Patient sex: M
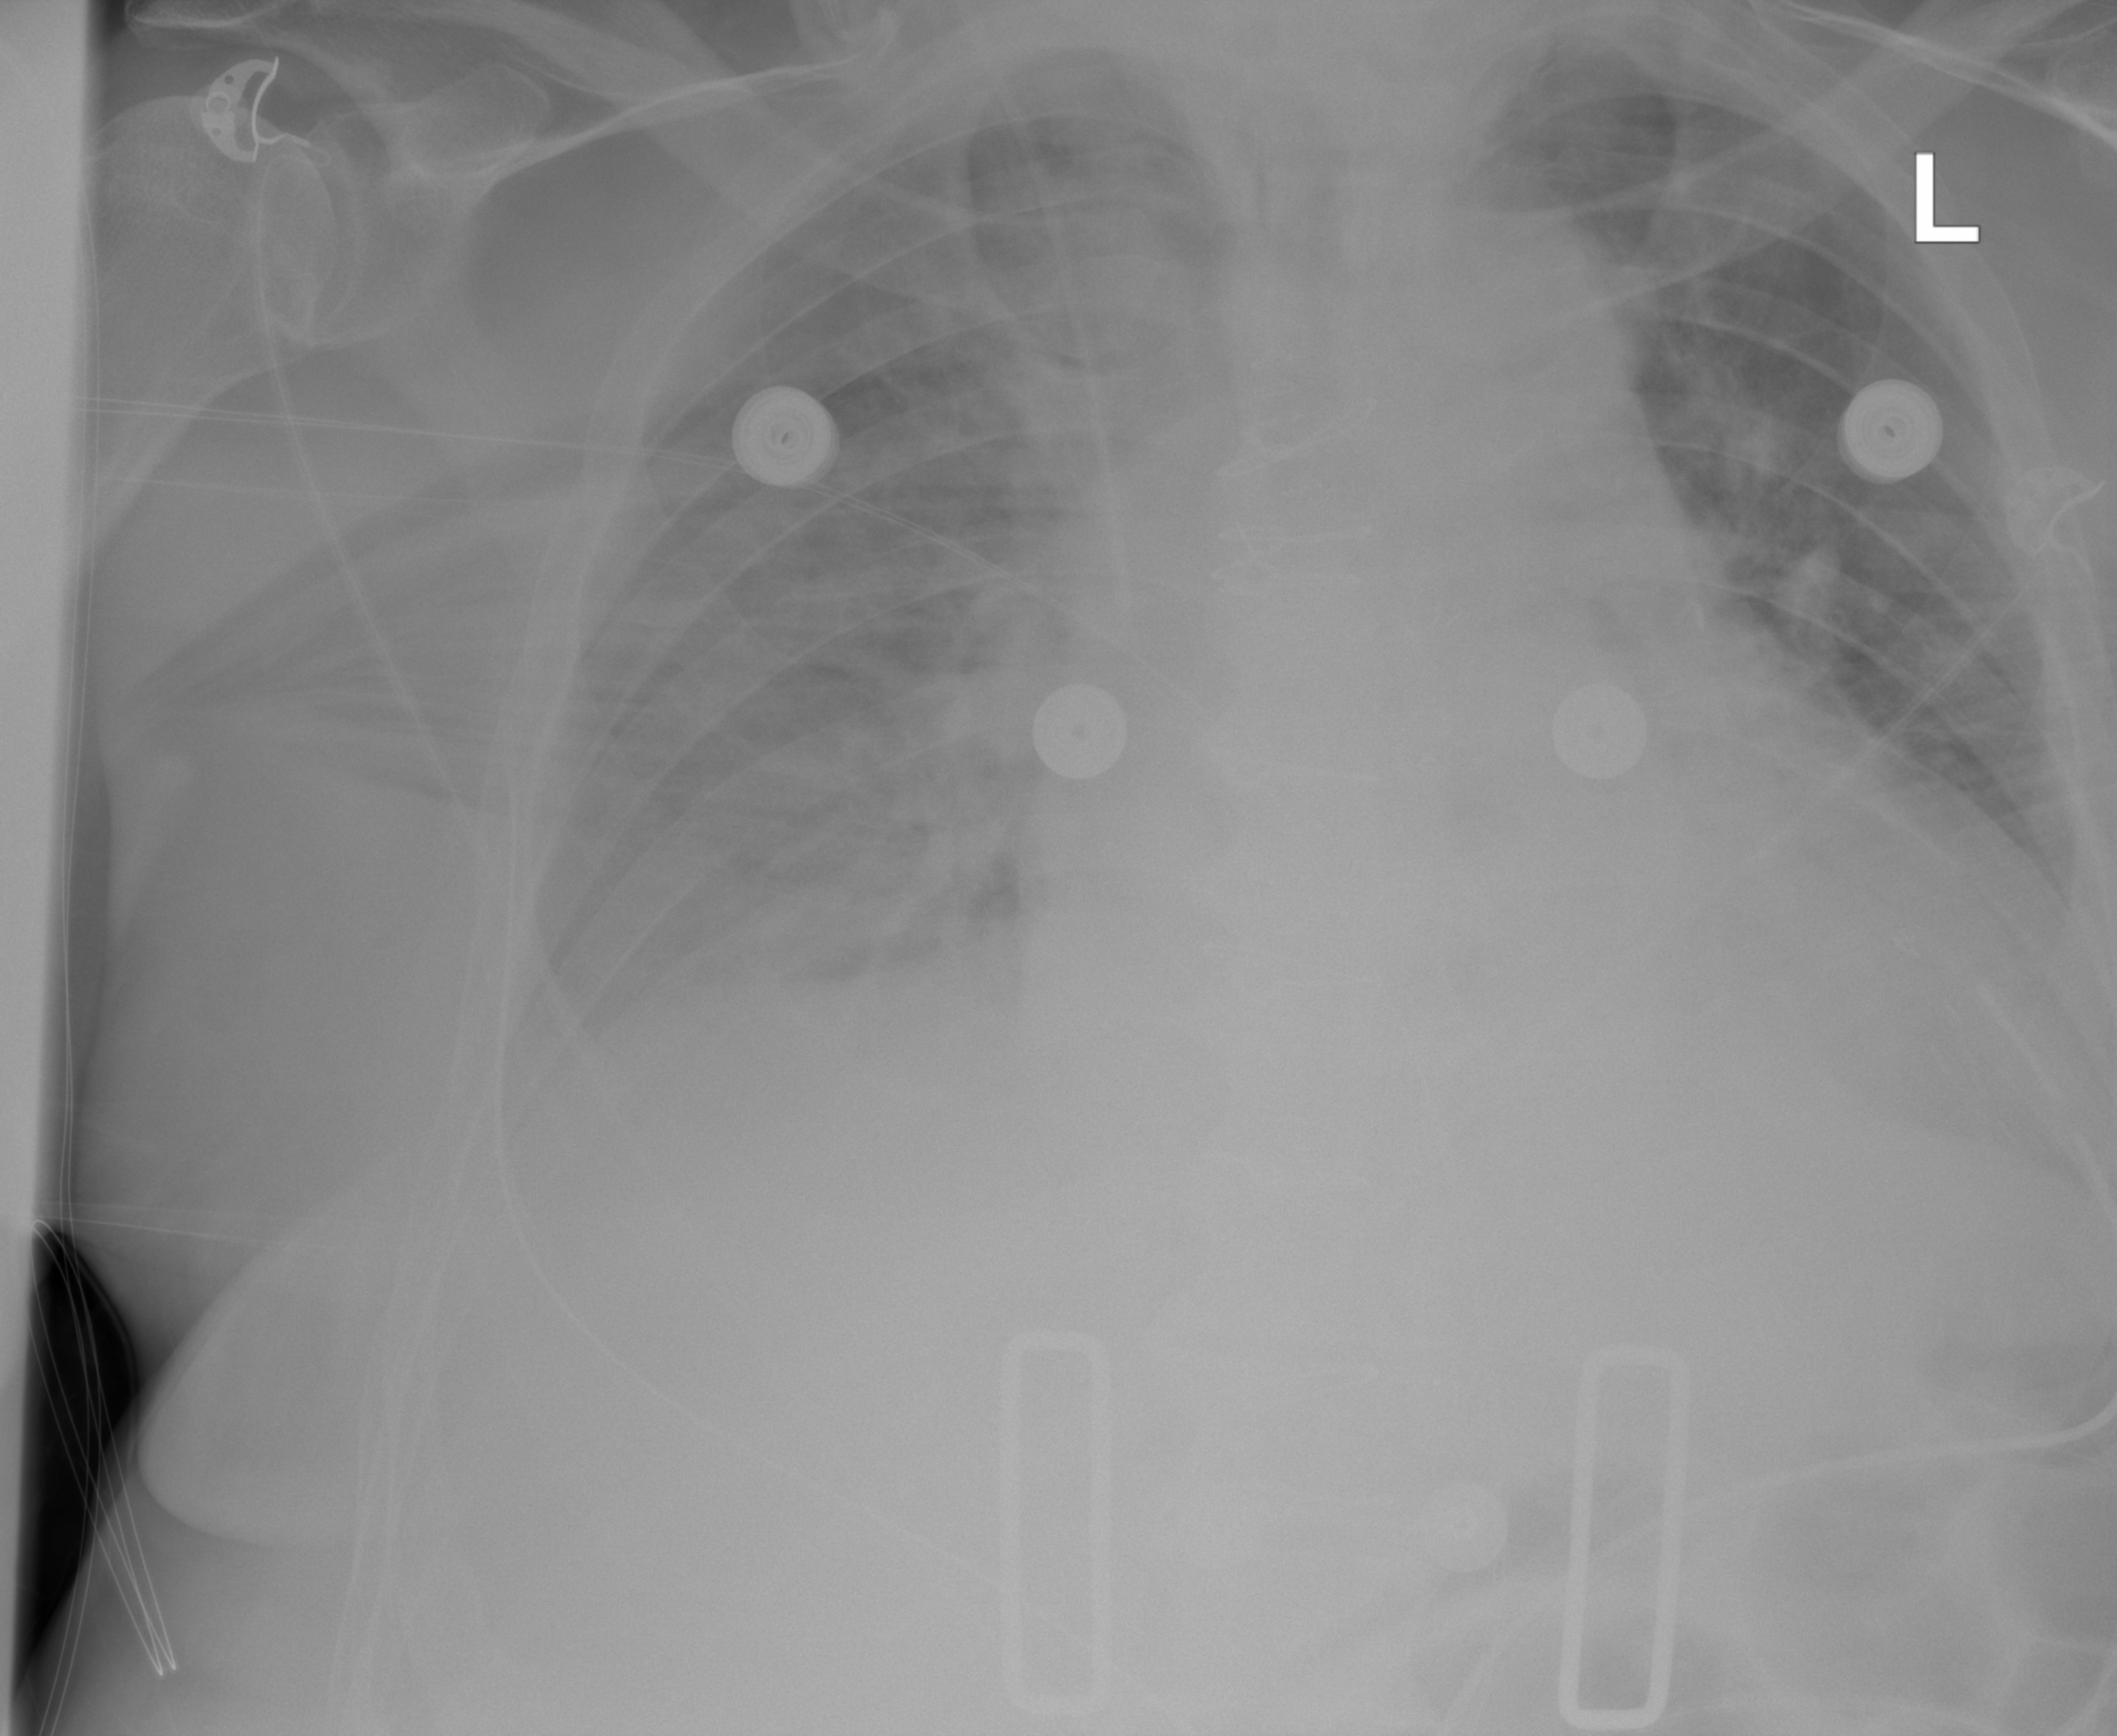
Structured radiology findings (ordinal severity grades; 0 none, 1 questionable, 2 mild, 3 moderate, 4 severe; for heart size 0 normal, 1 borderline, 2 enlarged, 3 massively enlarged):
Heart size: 2
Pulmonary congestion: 2
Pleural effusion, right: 2
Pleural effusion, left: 1
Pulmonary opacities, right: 0
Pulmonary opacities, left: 0
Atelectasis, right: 2
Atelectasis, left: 2